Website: macys
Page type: billing-address
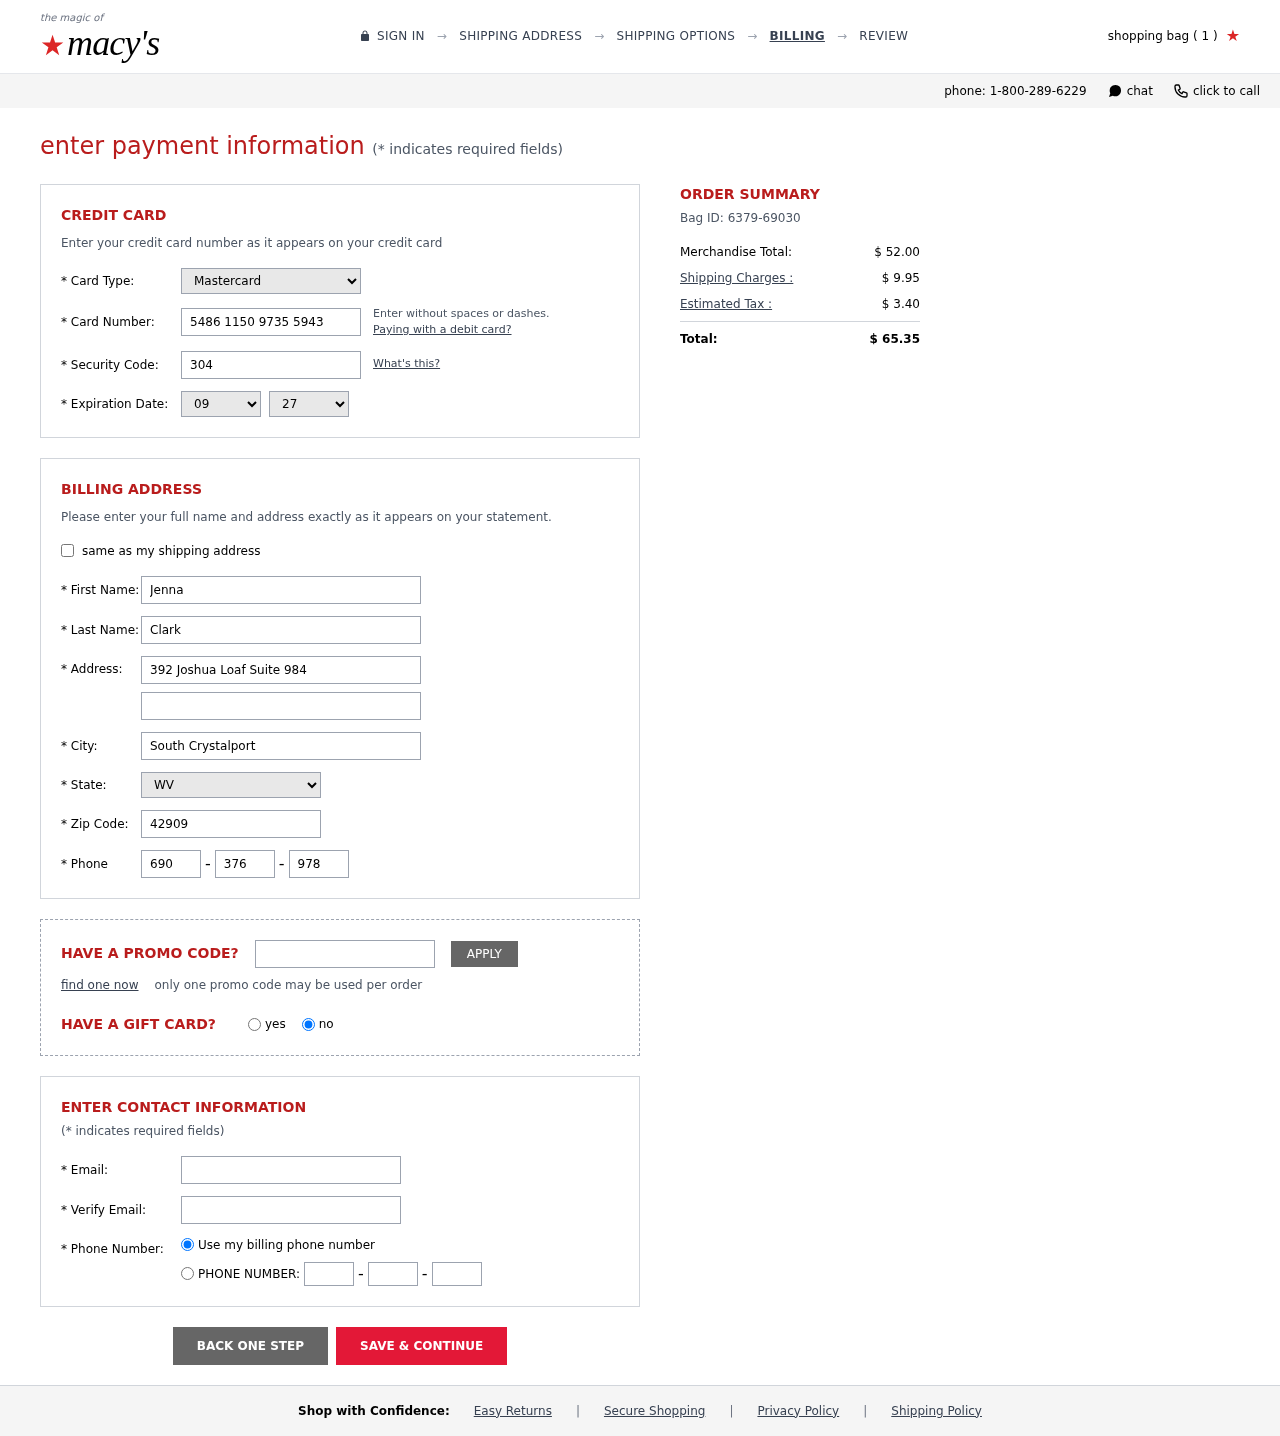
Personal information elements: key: PII_CARD_CVV
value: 304
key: PII_CARD_EXPIRY_MONTH
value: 09
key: PII_CARD_EXPIRY_YEAR
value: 27
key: PII_CARD_NUMBER
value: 5486 1150 9735 5943
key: PII_CARD_TYPE
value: Mastercard
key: PII_CITY
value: South Crystalport
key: PII_EMAIL
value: jenna_clark@yahoo.com
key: PII_FIRSTNAME
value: Jenna
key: PII_LASTNAME
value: Clark
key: PII_PHONE_AREA
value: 690
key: PII_PHONE_PREFIX
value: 376
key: PII_PHONE_SUFFIX
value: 9780
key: PII_POSTCODE
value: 42909
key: PII_STATE_ABBR
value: WV
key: PII_STREET
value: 392 Joshua Loaf Suite 984
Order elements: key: ORDER_NUM_ITEMS
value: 1
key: ORDER_ID
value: Bag ID: 6379-69030
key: ORDER_SUBTOTAL
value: $ 52.00
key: ORDER_SHIPPING_COST
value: $ 9.95
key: ORDER_TAX
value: $ 3.40
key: ORDER_TOTAL
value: $ 65.35